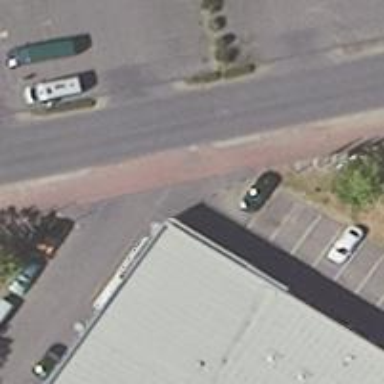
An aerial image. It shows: Car rental facility.